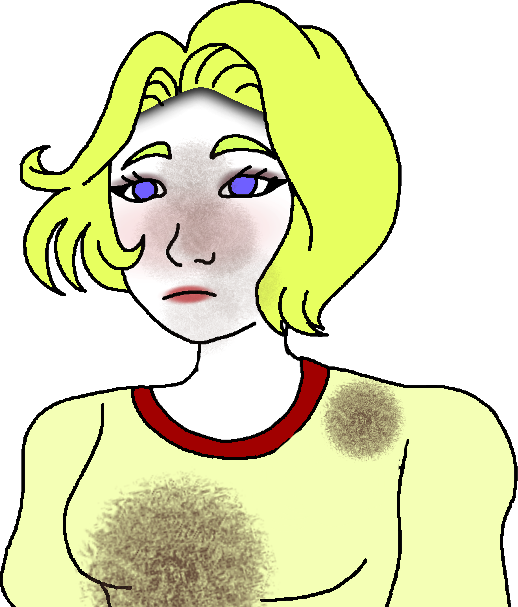
Label: 5_Doomer_Girl